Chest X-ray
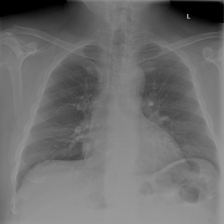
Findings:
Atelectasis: positive
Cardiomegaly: negative
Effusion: negative
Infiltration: negative
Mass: negative
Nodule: negative
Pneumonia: negative
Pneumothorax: negative
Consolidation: negative
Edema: negative
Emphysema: negative
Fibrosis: negative
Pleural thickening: negative
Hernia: negative